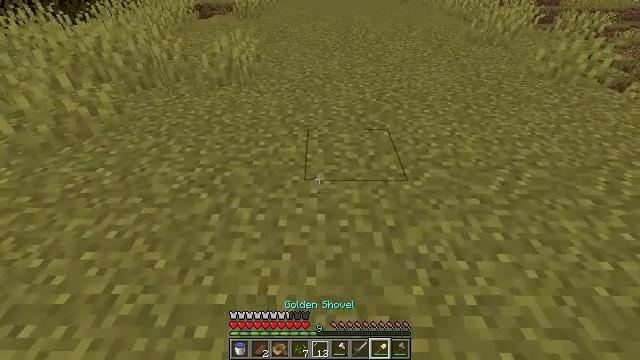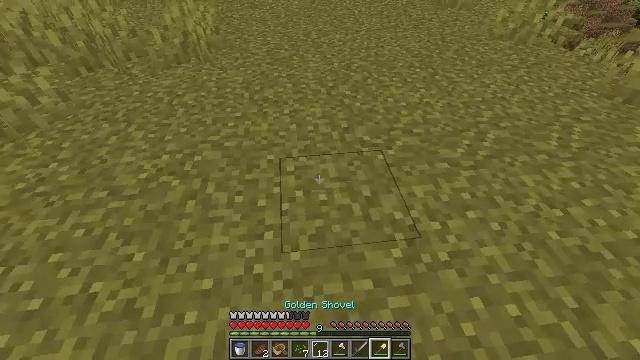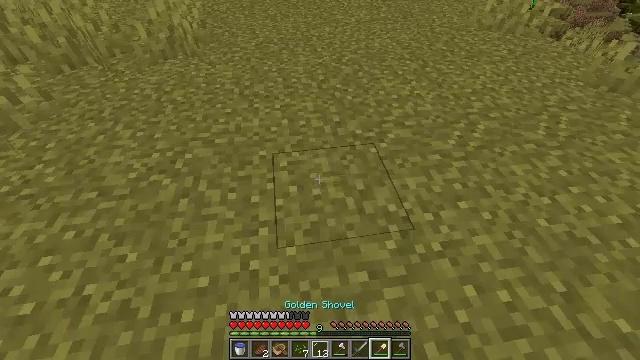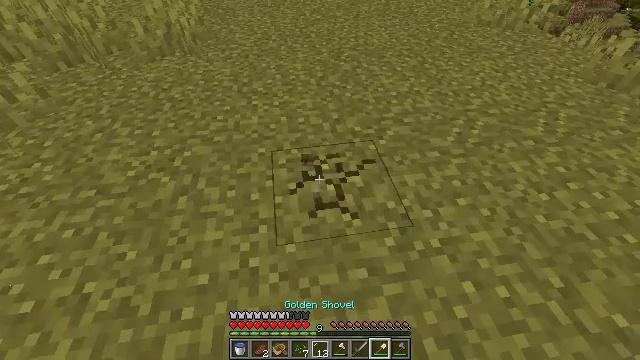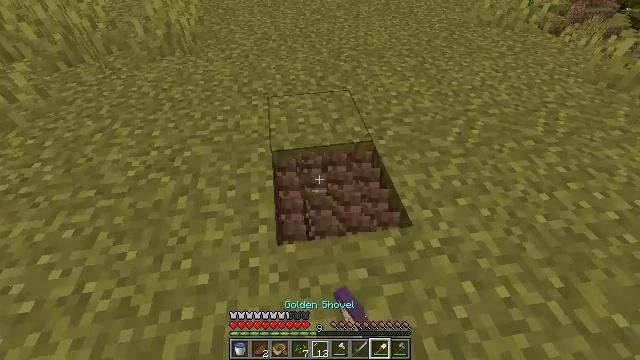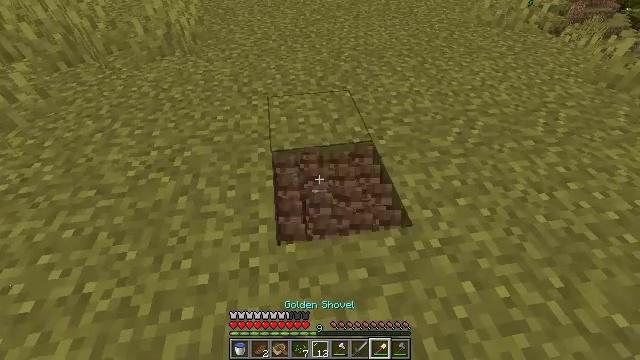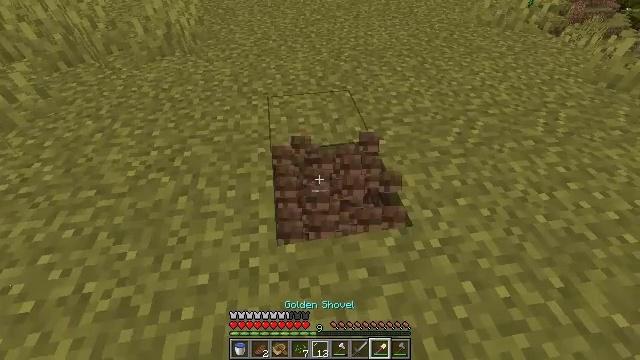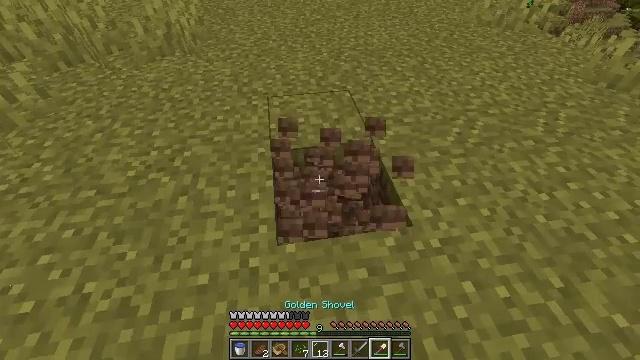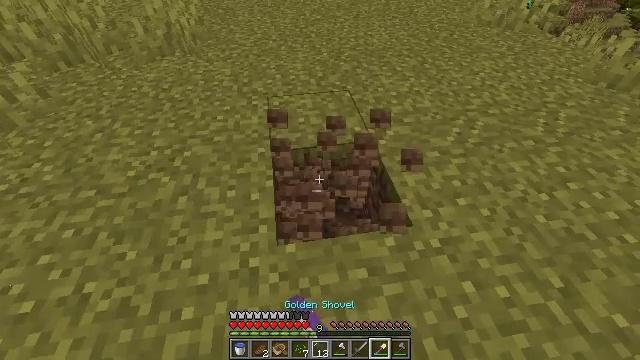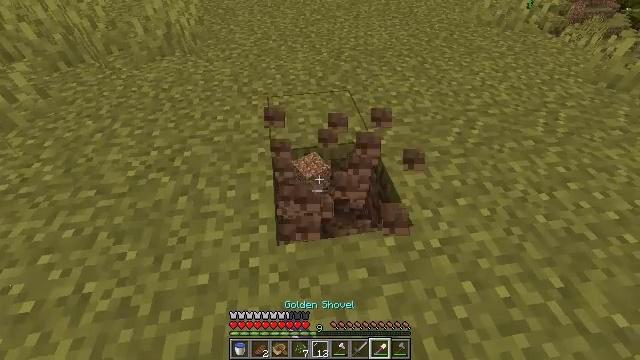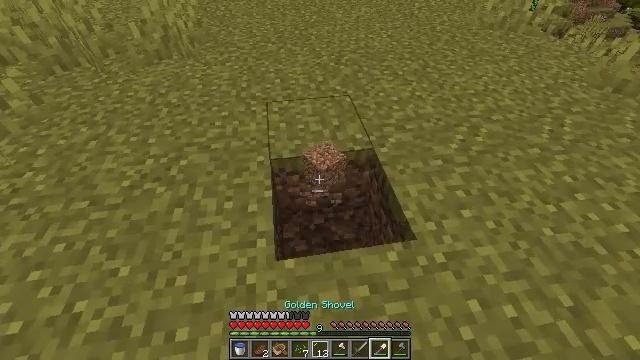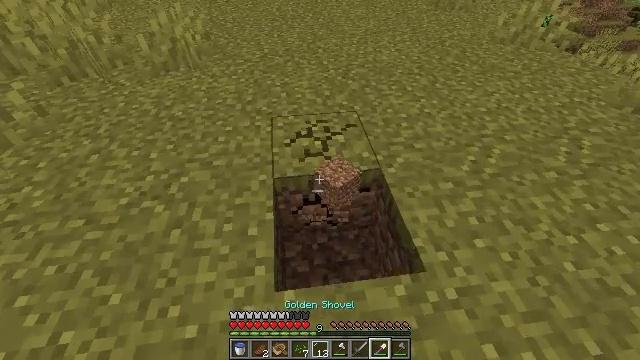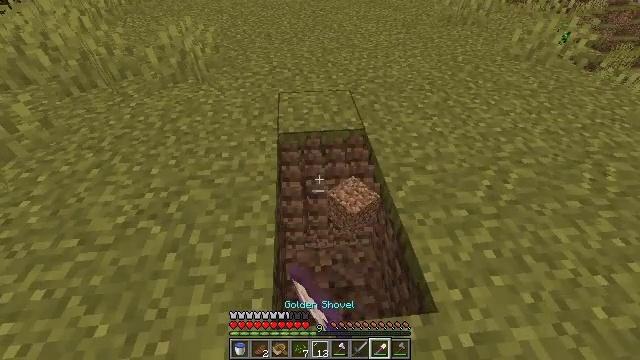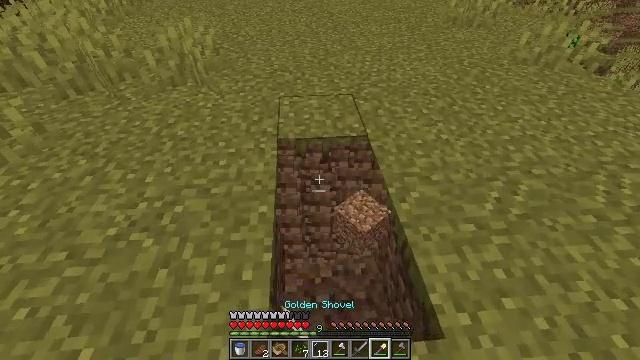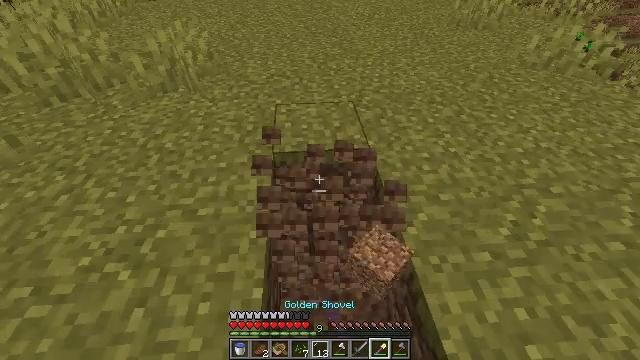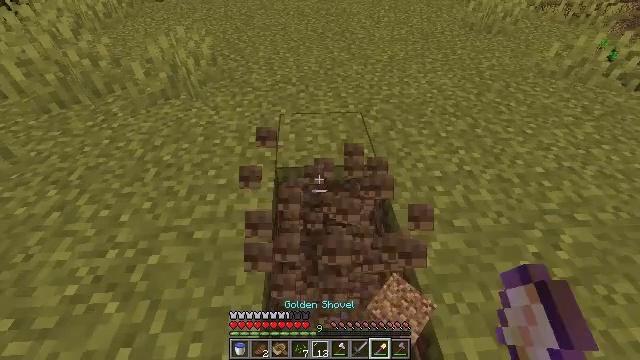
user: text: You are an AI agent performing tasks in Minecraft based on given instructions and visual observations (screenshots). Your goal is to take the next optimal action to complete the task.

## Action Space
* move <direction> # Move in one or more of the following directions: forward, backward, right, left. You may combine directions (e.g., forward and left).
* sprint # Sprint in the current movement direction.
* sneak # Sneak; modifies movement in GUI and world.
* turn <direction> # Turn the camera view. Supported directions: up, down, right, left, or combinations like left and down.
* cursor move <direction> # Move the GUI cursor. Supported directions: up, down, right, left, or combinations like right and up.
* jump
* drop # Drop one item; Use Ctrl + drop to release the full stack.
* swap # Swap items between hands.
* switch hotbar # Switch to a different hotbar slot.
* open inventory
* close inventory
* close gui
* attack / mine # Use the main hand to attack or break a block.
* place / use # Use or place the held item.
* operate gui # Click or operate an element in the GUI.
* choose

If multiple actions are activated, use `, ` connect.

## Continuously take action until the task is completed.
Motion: motion action
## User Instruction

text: Dig up the grass block for dirt.
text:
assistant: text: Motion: turn right and down
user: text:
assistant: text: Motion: turn right and down
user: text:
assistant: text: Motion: attack / mine
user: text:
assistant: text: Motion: attack / mine
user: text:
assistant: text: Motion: attack / mine
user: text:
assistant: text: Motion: attack / mine
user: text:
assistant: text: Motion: attack / mine
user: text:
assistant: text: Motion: attack / mine
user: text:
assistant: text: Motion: attack / mine
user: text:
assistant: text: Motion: move forward, attack / mine
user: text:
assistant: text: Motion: move forward, turn left and up, attack / mine
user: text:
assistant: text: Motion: move forward, turn left and up, attack / mine
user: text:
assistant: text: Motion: move forward, attack / mine
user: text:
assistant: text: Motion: move forward, attack / mine
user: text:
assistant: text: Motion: move forward, turn left, attack / mine
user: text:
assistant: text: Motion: turn left, attack / mine
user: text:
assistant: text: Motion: attack / mine
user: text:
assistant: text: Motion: attack / mine
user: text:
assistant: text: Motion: turn up, attack / mine
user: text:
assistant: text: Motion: turn up, attack / mine
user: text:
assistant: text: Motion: turn right and up, attack / mine
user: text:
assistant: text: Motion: turn up, attack / mine
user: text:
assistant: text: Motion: move forward, turn up, attack / mine
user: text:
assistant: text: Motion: move forward, turn up, attack / mine
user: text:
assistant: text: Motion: move forward, attack / mine
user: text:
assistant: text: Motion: move forward, attack / mine
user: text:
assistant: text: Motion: move forward, attack / mine
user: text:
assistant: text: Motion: move forward, attack / mine
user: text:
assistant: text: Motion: move forward, attack / mine
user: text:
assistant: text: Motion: move forward, attack / mine